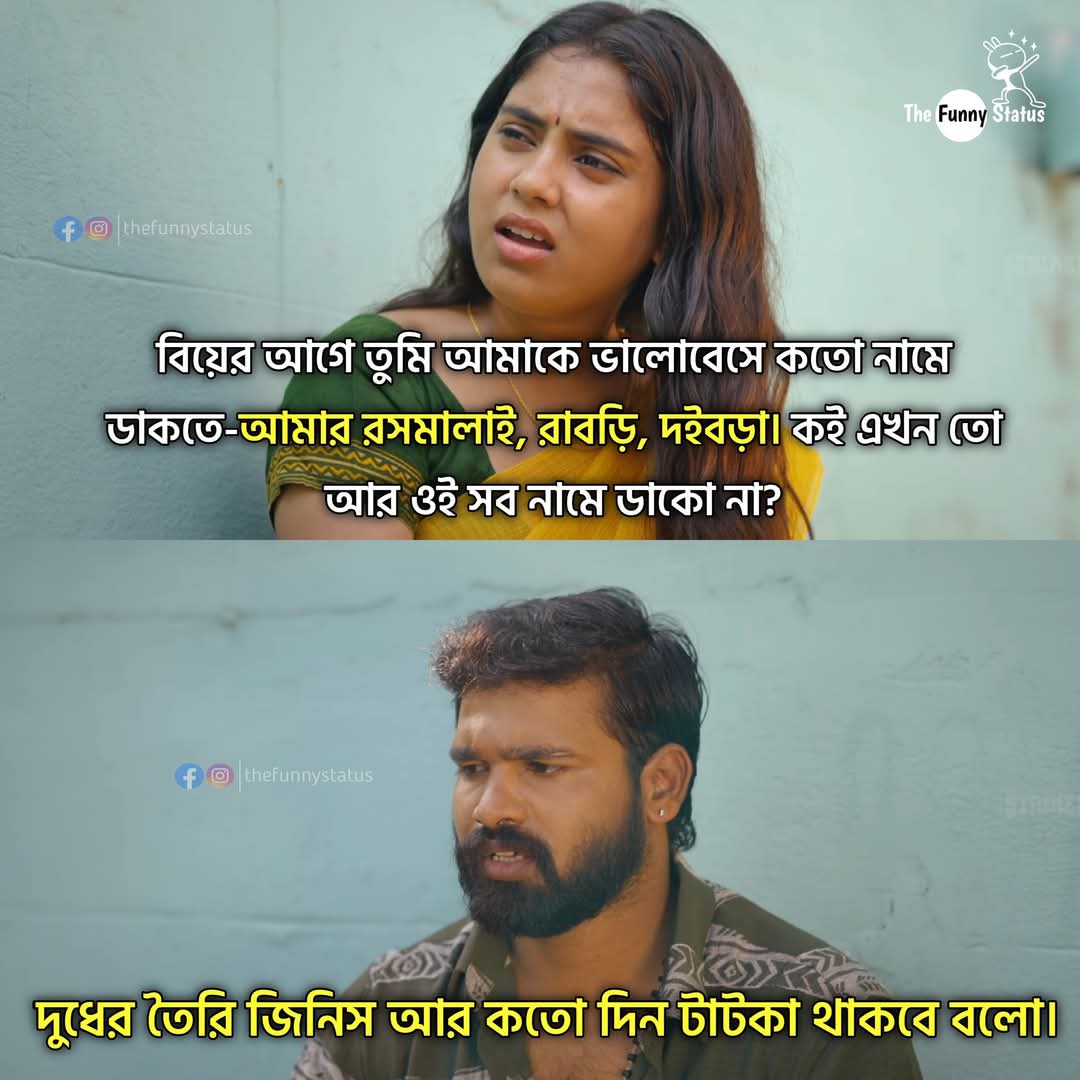
Text: বিয়ের আগে তুমি আমাকে ভালোবেসে কতো নামে ডাকতে-আমার রসমালাই, রাবড়ি, দইবড়া। কই এখন তো আর ওই সব নামে ডাকো না?
দুধের তৈরি জিনিস আর কতো দিন টাটকা থাকবে বলো।
Label: Hate
Hate category: Personal Offence
Targeted group: Individual